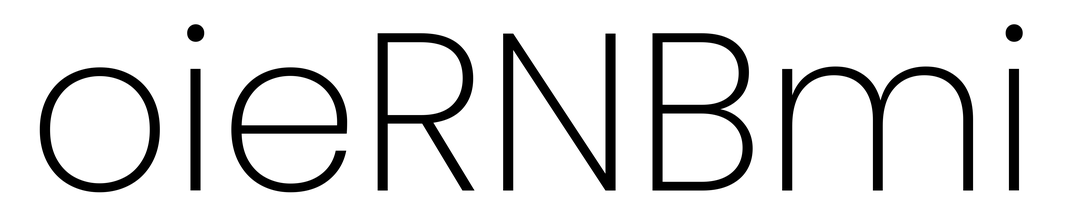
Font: Poppins-ExtraLight